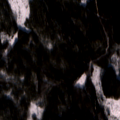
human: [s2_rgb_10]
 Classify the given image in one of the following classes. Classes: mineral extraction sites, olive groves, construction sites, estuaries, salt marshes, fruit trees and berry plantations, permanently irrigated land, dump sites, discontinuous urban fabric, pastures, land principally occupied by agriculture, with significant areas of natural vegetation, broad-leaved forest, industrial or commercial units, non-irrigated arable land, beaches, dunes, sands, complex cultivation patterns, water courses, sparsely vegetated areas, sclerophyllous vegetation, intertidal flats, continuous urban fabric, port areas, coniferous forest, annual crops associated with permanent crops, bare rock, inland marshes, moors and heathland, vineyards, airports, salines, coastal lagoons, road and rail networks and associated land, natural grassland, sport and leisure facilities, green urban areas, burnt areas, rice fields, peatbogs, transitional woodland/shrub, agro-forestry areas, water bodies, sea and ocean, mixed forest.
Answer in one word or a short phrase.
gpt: mixed forest, transitional woodland/shrub